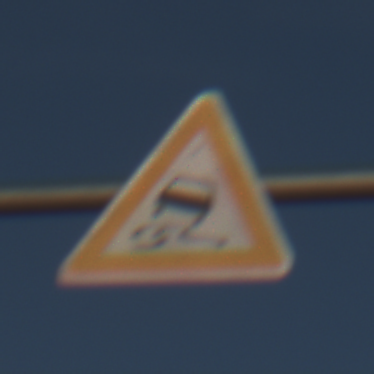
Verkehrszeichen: SchleuderOderRutschgefahr
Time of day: MorningAfternoon
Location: Outdoor (Nature)
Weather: Clear
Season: Winter
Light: Natural